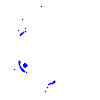
Particle: kaon